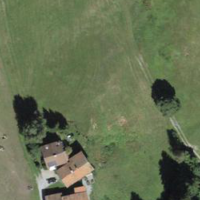
EUNIS habitat code: 24
Species observed at this site:
Stachys sylvatica
Filipendula ulmaria